Question: I'm trying to make an hr with two colors on it, one dark red on the bottom and one orange on the top. An image is attached that gives an example of what I'm trying for. Is there any way to do this using pure CSS?

EDIT: If not, is there a way to set an hr to be an image? Like a png? Something that will stretch for different sizes?
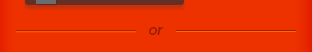
Answer: Use CSS with 2 borders like so:
'''
hr {
border-top: 1px solid gray;
border-bottom: 1px solid white;
}
'''
<URL>.
And to mimic what you have in your picture with text floating on top of the HR, you can do something like <URL>.